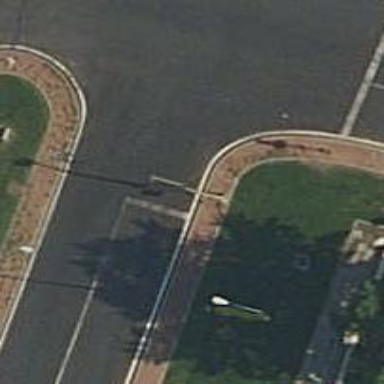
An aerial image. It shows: Residential road with shared lane for cycling.